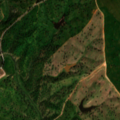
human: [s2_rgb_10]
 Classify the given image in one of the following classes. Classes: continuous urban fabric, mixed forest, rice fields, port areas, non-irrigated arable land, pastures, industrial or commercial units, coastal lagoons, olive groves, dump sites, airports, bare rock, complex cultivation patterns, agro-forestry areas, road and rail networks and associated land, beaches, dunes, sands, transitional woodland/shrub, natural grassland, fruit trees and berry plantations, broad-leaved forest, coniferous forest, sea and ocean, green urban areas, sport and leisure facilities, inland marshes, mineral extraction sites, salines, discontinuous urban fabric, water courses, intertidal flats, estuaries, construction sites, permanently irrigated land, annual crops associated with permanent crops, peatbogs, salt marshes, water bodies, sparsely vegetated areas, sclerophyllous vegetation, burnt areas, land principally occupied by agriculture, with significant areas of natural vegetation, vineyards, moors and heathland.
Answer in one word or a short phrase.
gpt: non-irrigated arable land, agro-forestry areas